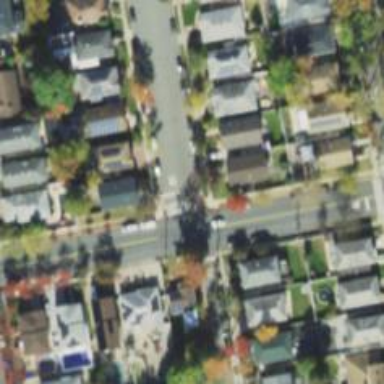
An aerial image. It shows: Residential road with separate asphalt sidewalk.